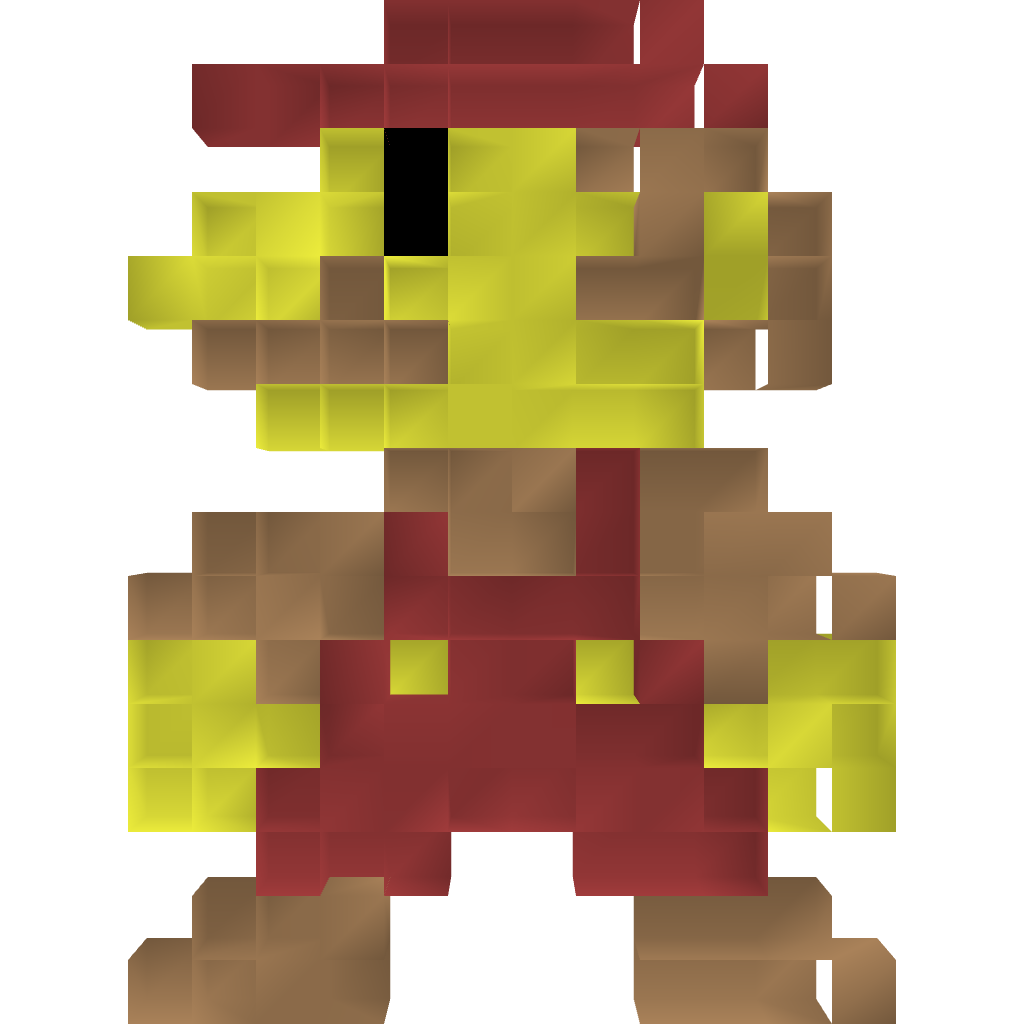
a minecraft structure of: Mario pixel art high quality